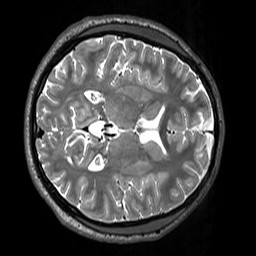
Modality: T2w
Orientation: axial
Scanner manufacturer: siemens
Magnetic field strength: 3 T
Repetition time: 3.2 s
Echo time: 0.406 s